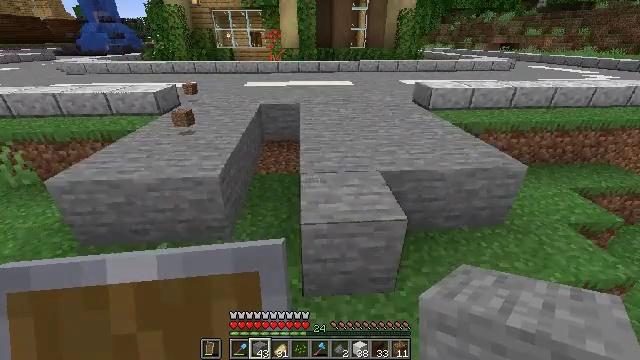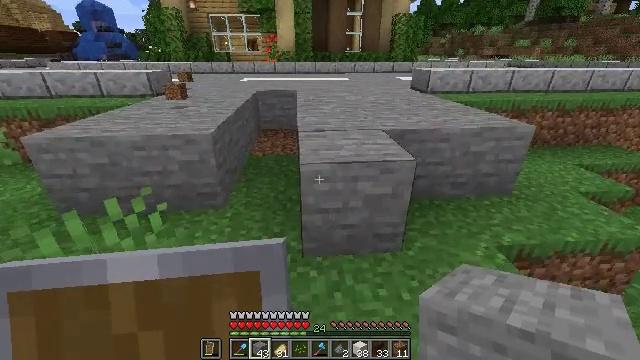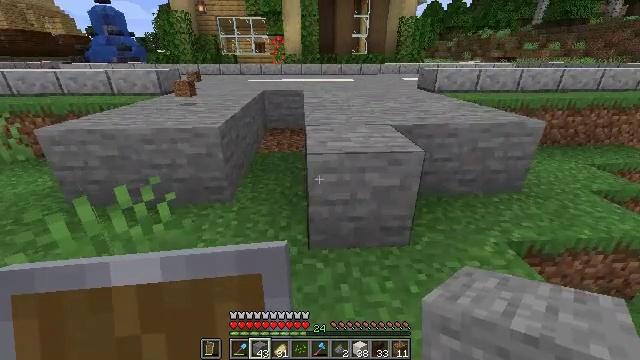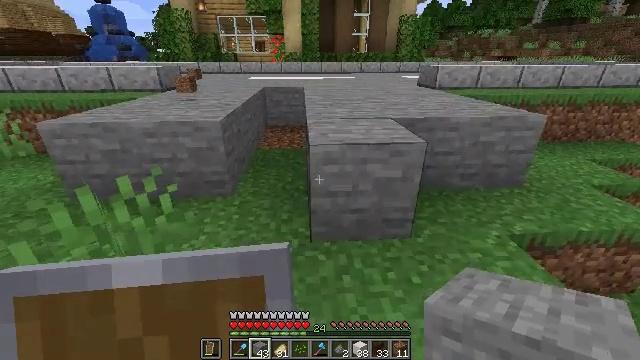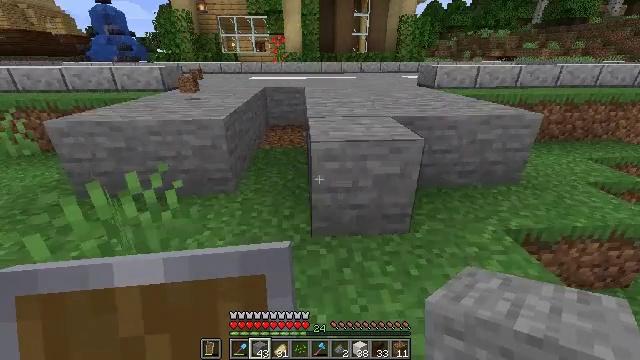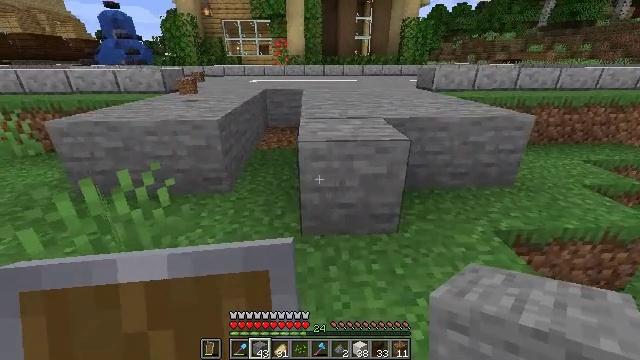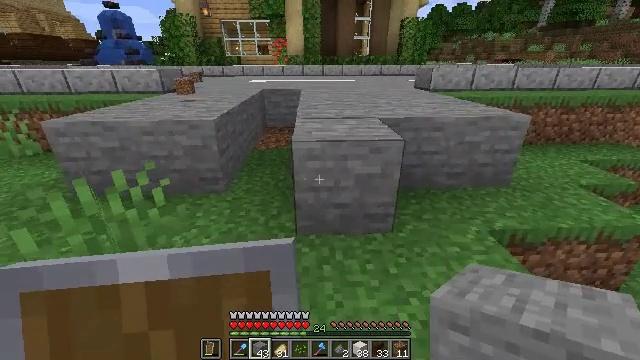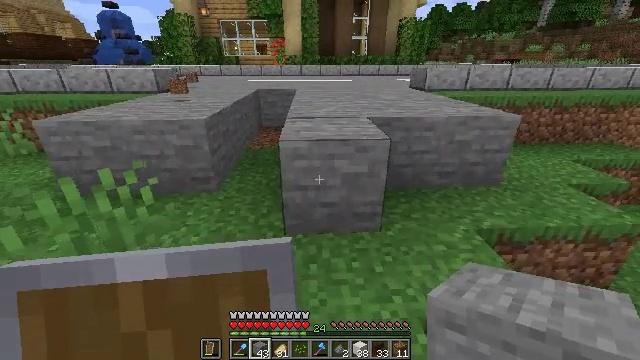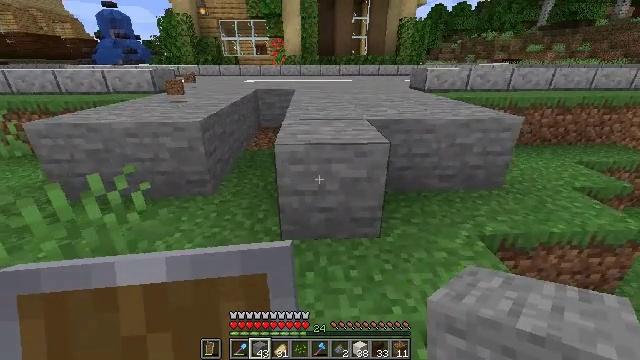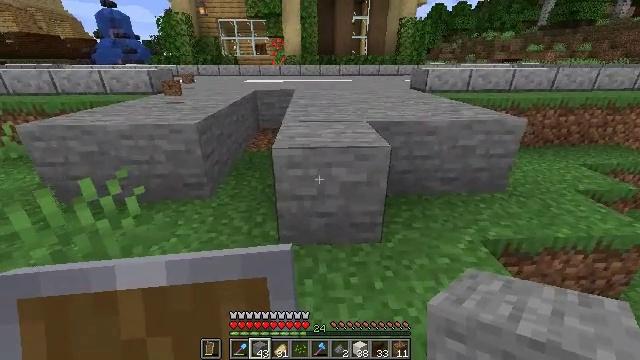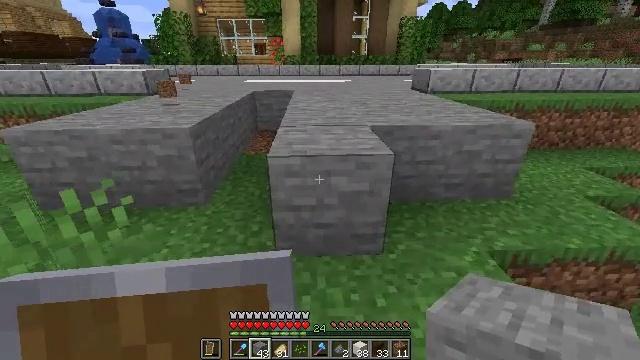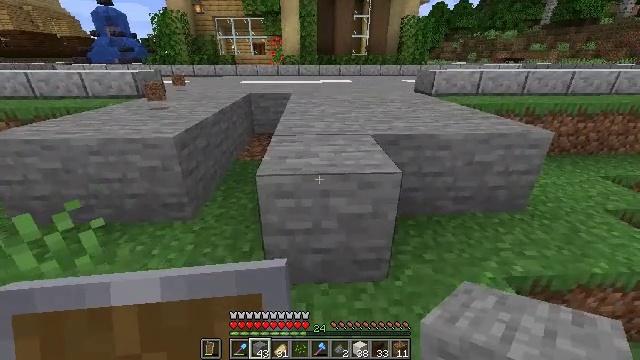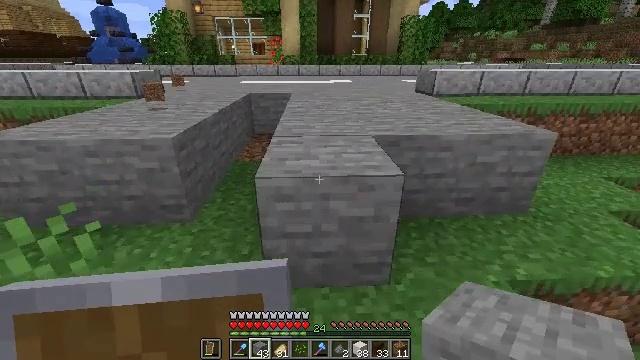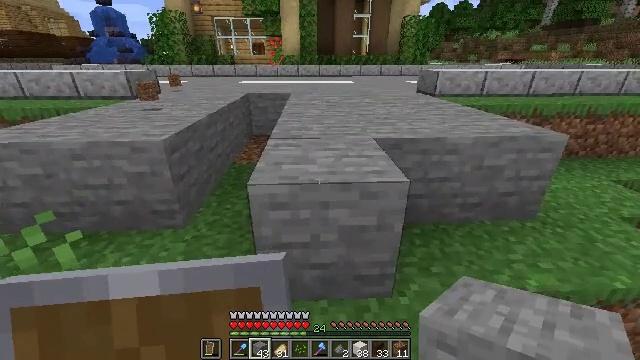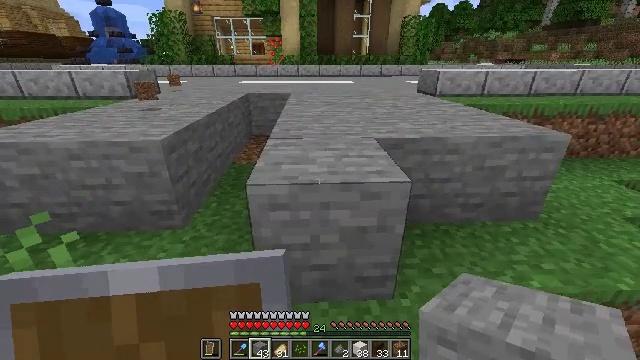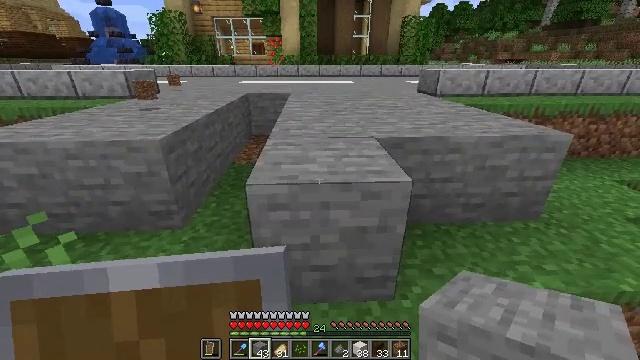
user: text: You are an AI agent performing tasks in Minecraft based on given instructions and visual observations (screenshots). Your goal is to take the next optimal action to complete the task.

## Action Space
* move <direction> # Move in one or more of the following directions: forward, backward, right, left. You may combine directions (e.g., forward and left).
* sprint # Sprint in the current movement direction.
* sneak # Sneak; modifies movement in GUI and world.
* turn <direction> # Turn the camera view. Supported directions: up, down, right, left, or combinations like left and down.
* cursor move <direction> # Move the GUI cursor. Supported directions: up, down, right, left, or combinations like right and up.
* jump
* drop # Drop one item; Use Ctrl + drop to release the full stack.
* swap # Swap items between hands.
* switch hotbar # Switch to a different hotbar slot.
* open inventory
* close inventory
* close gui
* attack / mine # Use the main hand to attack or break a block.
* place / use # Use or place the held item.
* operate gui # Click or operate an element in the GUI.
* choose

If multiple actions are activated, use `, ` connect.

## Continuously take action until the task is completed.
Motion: motion action
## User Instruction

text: Break the polished diorite slab for reuse.
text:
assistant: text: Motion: turn up
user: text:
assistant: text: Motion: turn left
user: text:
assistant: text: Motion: no_op
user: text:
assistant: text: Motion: move right
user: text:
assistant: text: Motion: move right, turn left
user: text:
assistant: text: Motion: no_op
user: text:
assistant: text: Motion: no_op
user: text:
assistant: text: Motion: move forward
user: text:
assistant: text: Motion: move forward
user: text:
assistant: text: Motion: move forward
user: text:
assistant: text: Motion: move forward
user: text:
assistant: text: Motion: no_op
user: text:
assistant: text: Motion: no_op
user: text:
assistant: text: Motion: no_op
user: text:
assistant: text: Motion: no_op
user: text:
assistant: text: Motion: switch to hotbar 2
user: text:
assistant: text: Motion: switch to hotbar 2
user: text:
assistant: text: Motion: switch to hotbar 2
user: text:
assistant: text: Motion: no_op
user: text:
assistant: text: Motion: no_op
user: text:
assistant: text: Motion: no_op
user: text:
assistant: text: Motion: no_op
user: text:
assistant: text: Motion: no_op
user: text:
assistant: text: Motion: no_op
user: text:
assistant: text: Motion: no_op
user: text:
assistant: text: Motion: no_op
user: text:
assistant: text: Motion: no_op
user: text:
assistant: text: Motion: no_op
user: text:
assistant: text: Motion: no_op
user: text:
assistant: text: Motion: no_op